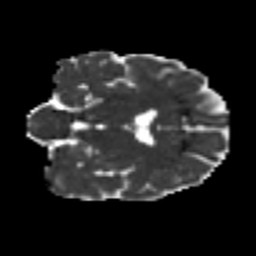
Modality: MD
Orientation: coronal
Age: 47
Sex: male
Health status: healthy
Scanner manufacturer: ge
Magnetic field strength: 3 T
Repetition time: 11 s
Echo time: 0.0637 s